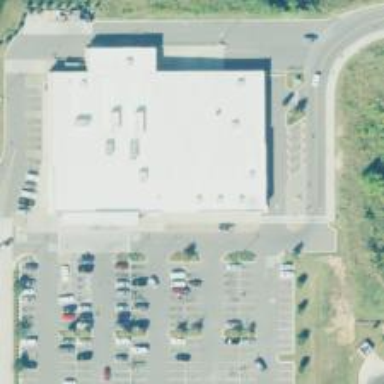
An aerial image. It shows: Supermarket.